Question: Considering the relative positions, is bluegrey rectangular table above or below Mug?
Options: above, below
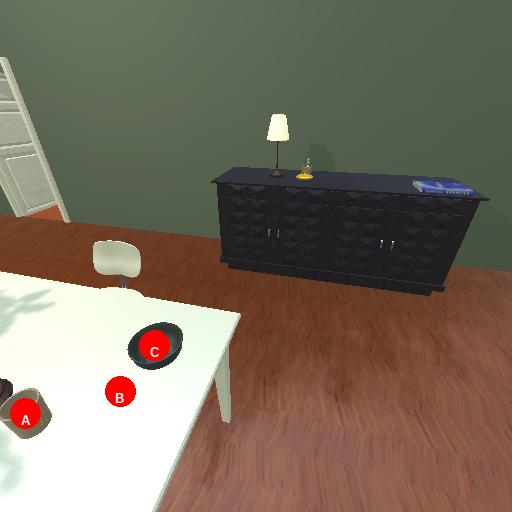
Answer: above